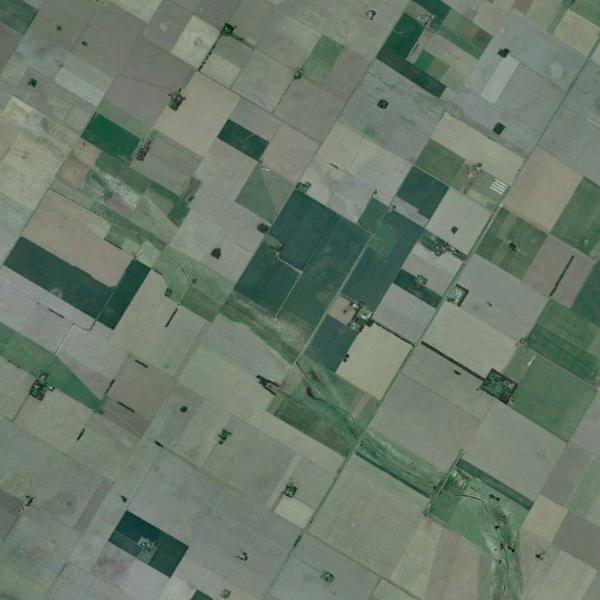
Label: Farmland